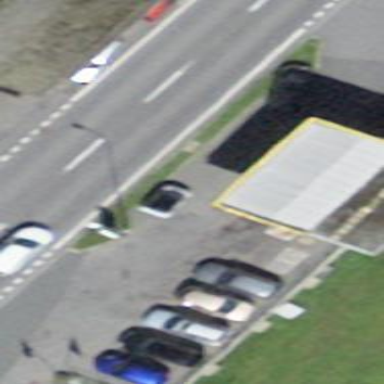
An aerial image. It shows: Fuel station located under roof.